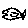
Label: fish